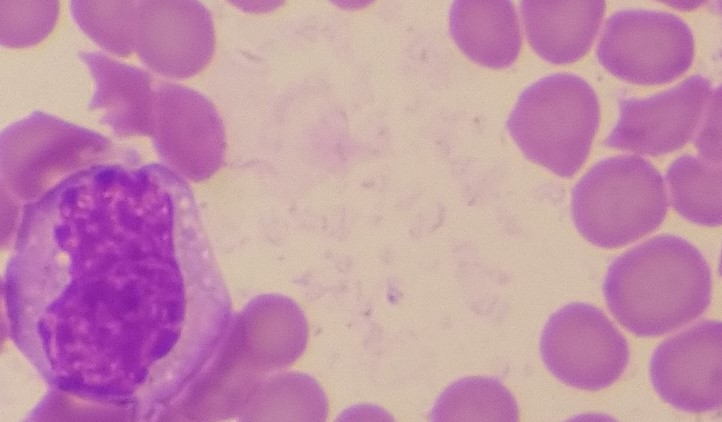
White blood cell type: Monocyte